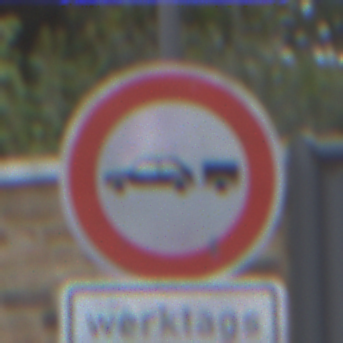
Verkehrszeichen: VerbotPersonenkraftwagenMitAnhaenger
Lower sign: ZeitangabenMitBeschraenkungAufWochentage7
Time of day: MorningAfternoon
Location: Outdoor (Urban)
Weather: Overcast
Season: NotSpecified
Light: Natural